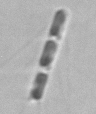
Label: Chaetoceros_subtilis